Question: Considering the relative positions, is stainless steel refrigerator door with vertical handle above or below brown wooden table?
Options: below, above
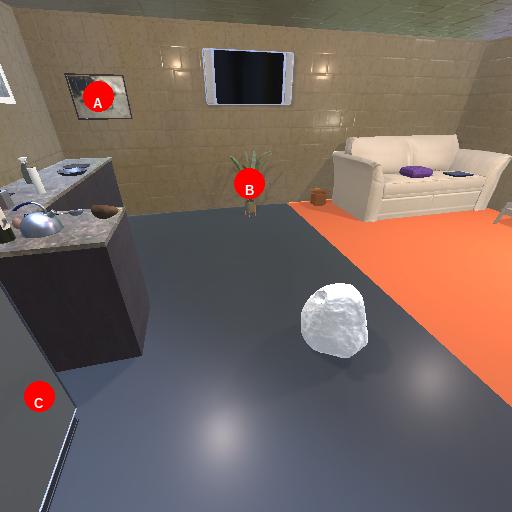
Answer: below